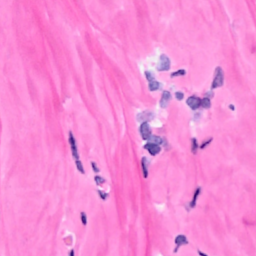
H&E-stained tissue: Breast